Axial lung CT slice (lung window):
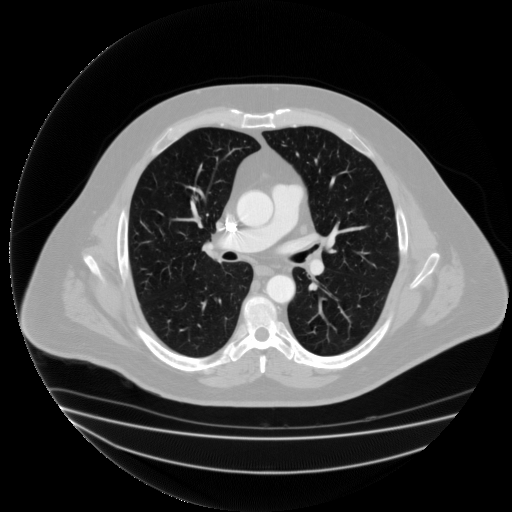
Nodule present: no